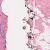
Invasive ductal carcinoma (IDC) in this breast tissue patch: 0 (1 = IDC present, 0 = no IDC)